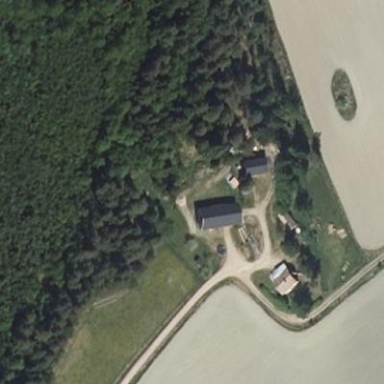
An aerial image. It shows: Farmyard area.